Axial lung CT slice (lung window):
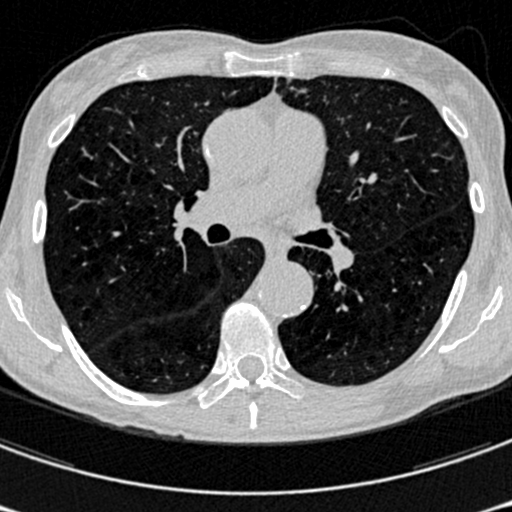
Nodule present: no